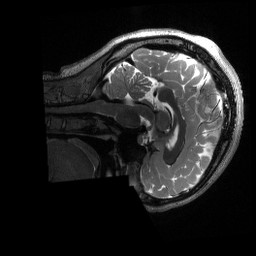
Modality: T2w
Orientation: sagittal
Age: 23
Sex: female
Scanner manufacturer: siemens
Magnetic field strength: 3 T
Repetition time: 3.2 s
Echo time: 0.563 s